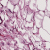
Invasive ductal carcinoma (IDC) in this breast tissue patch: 0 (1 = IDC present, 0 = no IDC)